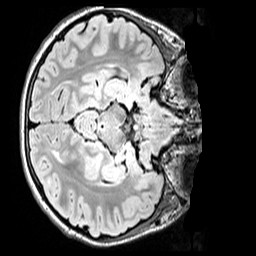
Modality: FLAIR
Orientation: axial
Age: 12
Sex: female
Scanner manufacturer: siemens
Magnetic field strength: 3 T
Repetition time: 5 s
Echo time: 0.388 s